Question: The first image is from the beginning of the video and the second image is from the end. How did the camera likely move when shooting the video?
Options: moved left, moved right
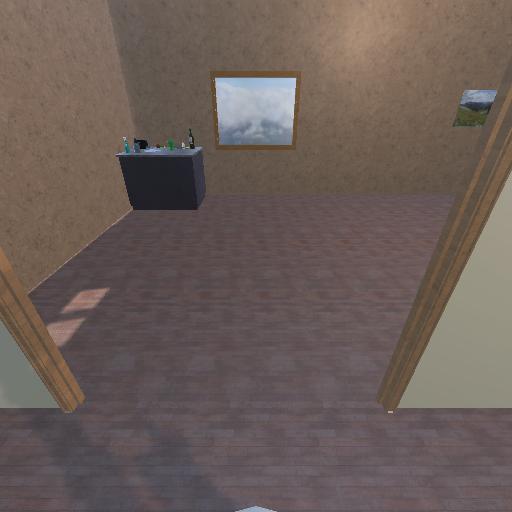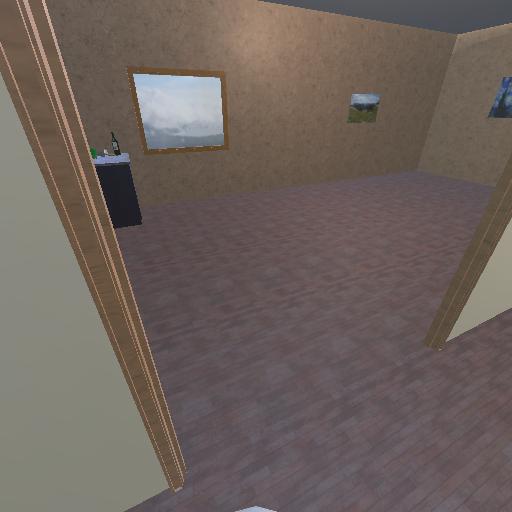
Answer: moved left